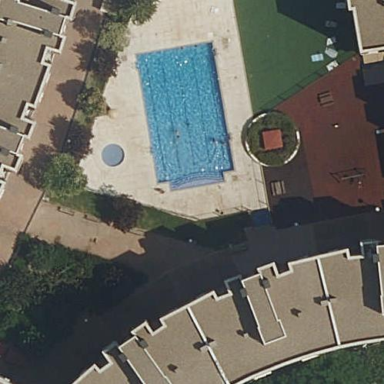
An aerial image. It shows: Swimming pool located in leisure land.